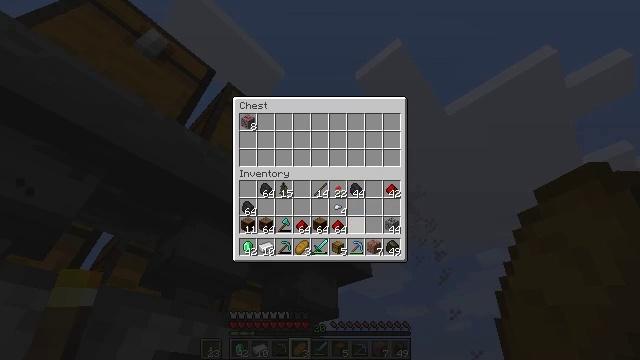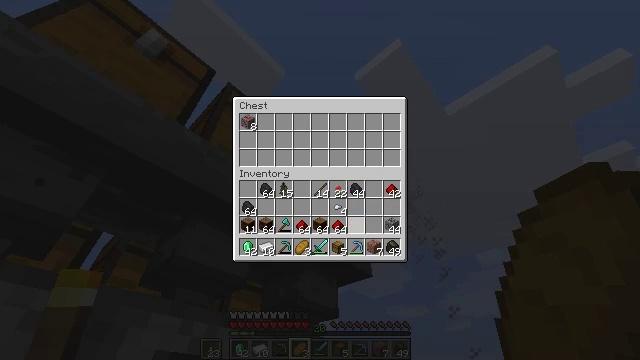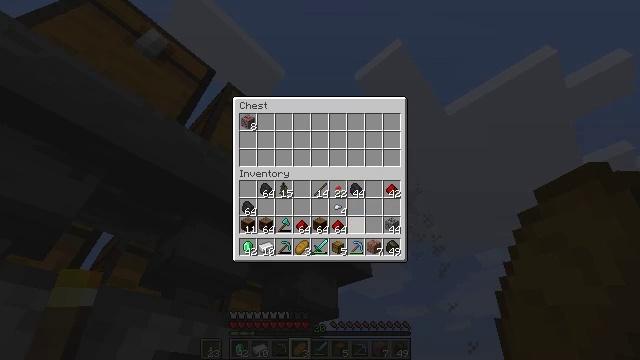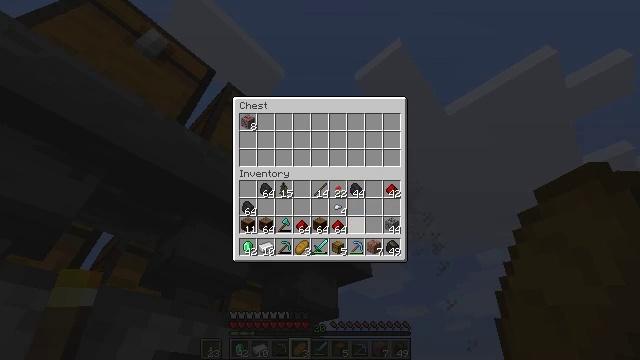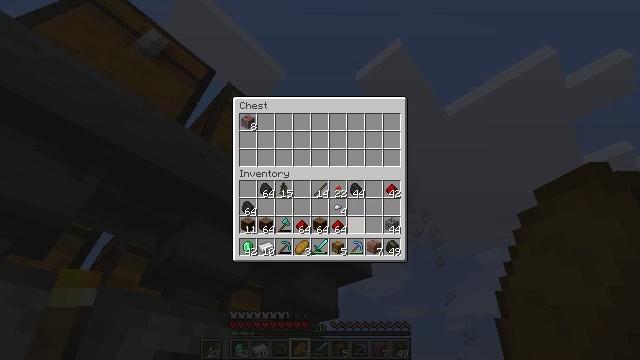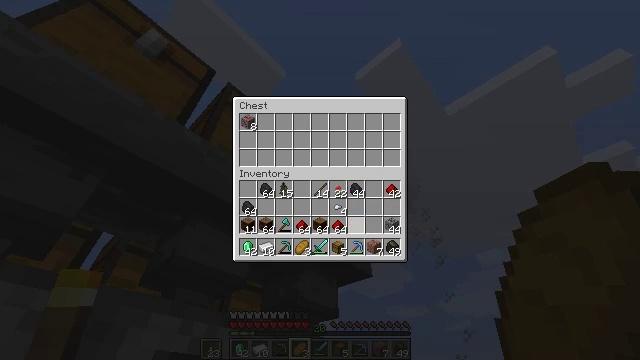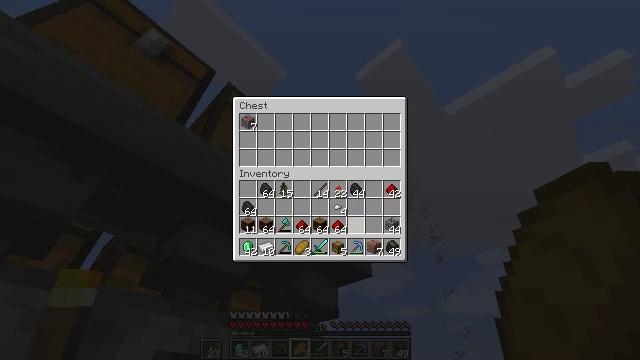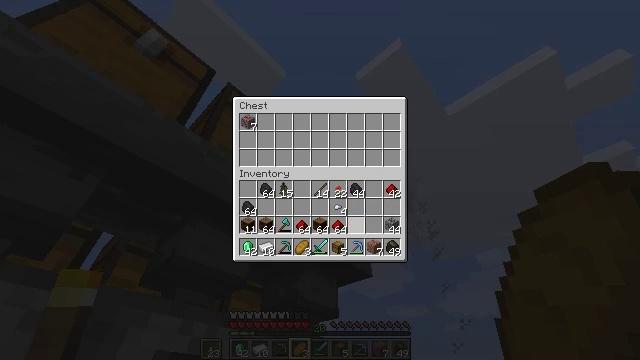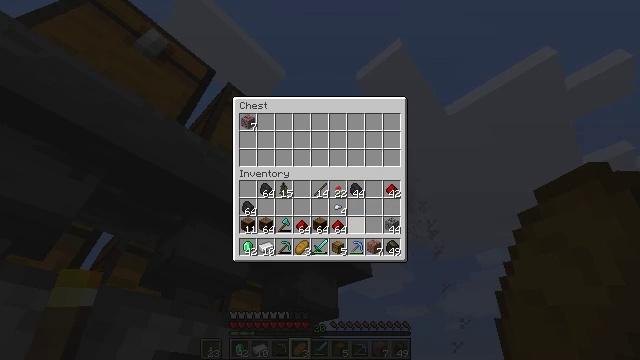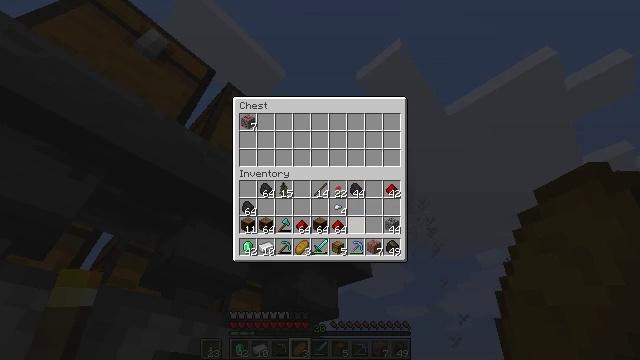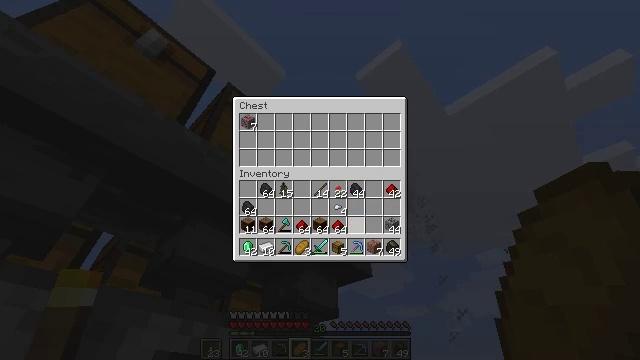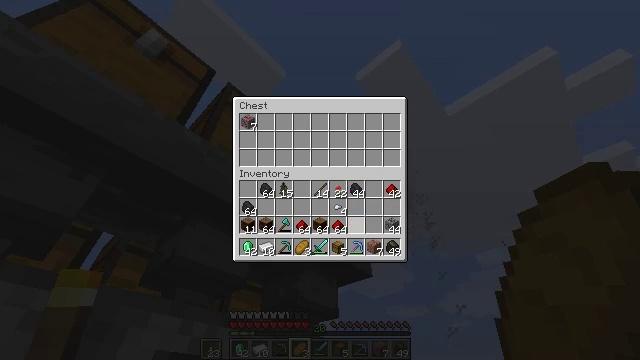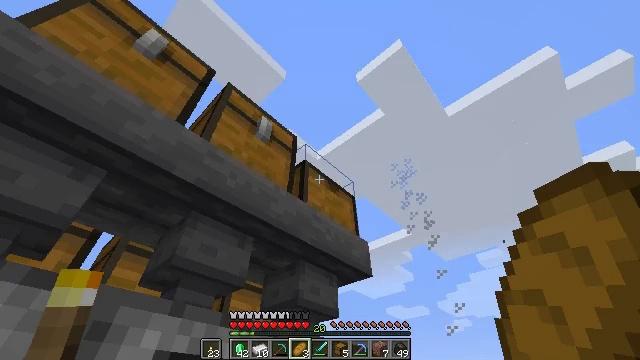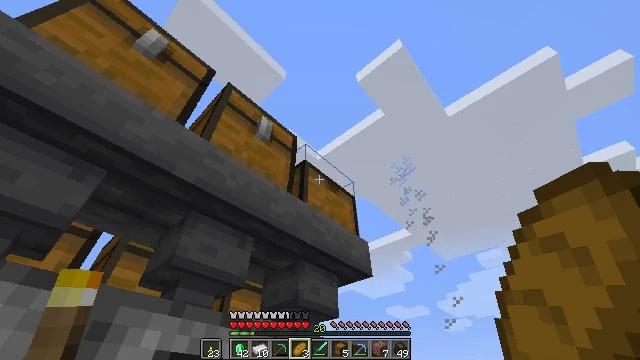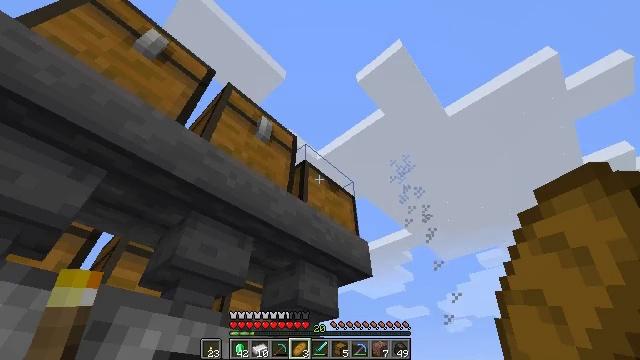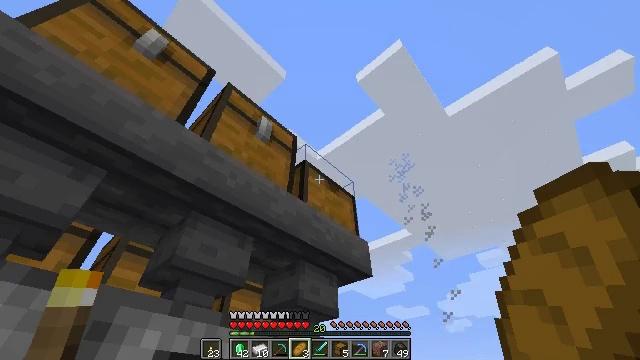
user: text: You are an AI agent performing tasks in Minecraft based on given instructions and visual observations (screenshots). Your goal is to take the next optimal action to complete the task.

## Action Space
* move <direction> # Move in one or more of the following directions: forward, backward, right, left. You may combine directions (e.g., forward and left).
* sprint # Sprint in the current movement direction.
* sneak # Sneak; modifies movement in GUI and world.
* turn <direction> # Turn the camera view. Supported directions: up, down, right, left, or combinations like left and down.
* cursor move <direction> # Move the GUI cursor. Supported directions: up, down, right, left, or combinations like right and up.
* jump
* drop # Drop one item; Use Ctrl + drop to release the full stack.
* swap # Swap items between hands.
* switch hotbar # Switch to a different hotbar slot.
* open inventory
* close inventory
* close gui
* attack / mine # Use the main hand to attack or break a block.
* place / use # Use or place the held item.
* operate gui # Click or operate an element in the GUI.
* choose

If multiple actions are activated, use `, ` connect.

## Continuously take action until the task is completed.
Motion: motion action
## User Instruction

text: Interact with the crafting table to obtain an emerald.
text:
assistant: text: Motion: sneak, operate gui
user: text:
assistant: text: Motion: sneak
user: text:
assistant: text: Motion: sneak
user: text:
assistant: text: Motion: sneak
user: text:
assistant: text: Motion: sneak
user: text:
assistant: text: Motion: sneak
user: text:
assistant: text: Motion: no_op
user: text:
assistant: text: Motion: no_op
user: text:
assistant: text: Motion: no_op
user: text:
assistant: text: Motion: no_op
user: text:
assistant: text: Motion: no_op
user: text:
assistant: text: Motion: no_op
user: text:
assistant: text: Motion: close gui
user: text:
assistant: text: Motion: no_op
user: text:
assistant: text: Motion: no_op
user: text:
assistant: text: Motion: turn right and down
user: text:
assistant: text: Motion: turn right and down
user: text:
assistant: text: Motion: turn right and down
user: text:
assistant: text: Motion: turn right and down
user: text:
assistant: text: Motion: turn right
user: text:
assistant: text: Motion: no_op
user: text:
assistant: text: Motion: no_op
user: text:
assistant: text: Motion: move right
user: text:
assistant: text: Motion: move right, turn up
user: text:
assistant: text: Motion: move right, turn left and down
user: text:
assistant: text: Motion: move right, turn left and down
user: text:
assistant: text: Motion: move right, turn left and down
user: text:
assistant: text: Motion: move right, turn left and down
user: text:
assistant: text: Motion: move right, turn left and down
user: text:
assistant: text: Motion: move right, turn left